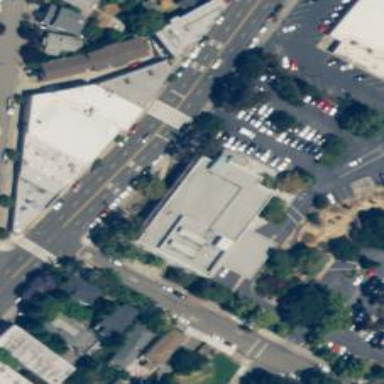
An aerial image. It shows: Government office building related to transportation.